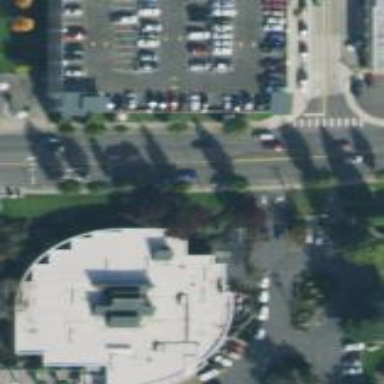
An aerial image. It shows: Building that serves as library.